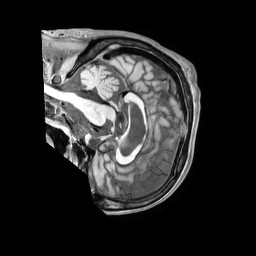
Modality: T1w
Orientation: sagittal
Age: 61
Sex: male
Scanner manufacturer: philips
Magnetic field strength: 3 T
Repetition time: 0.6 s
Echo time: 0.02833 s